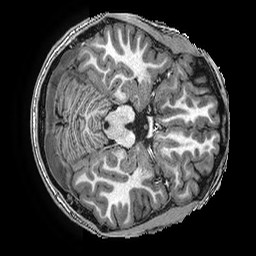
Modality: T1w
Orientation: axial
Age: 16
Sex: male
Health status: ill
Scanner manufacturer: ge
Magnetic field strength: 3 T
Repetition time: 0.0077 s
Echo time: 0.003436 s